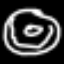
Label: donut